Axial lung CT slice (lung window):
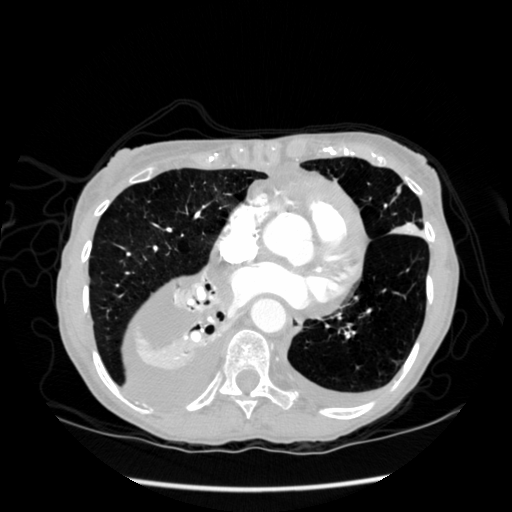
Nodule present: no